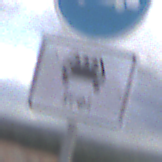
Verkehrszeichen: MehrfachbesetzePersonenkraftwagenFrei
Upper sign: Busssonderstreifen
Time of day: MorningAfternoon
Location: Outdoor (Suburban)
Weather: PartlyCloudy
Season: NotSpecified
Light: Natural